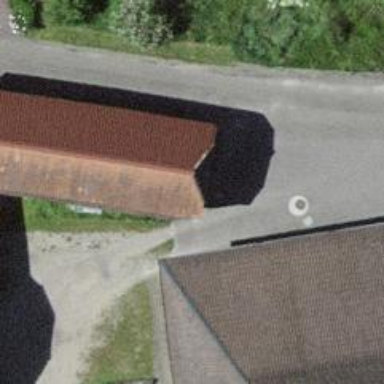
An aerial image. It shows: Rural barn.